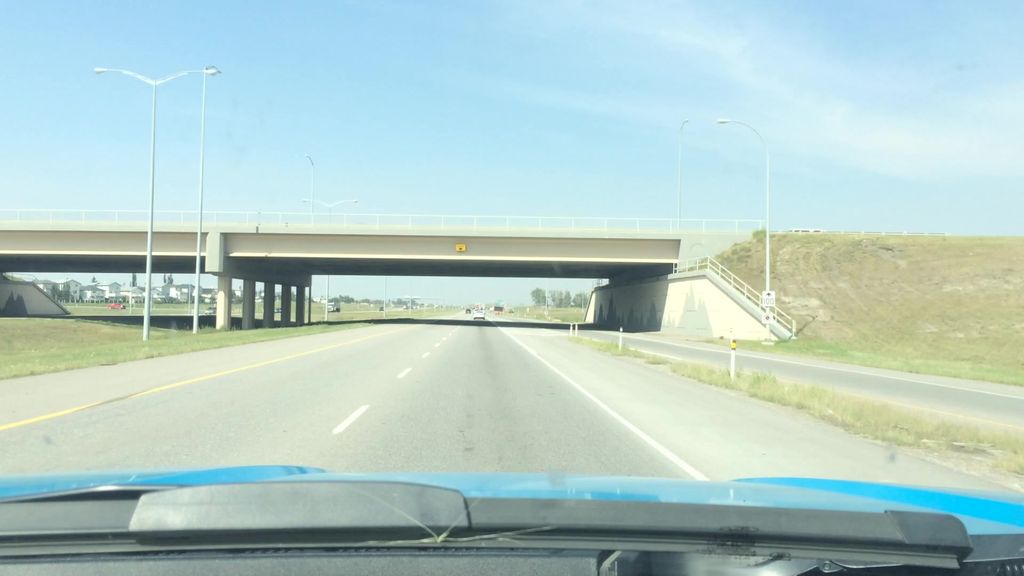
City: calgary